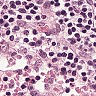
Metastatic tissue present: no